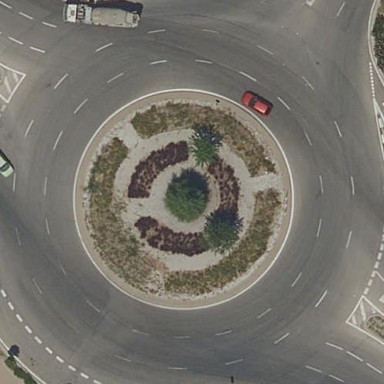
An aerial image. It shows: Primary highway with asphalt surface. It features roundabout junction with designated cycle lane.